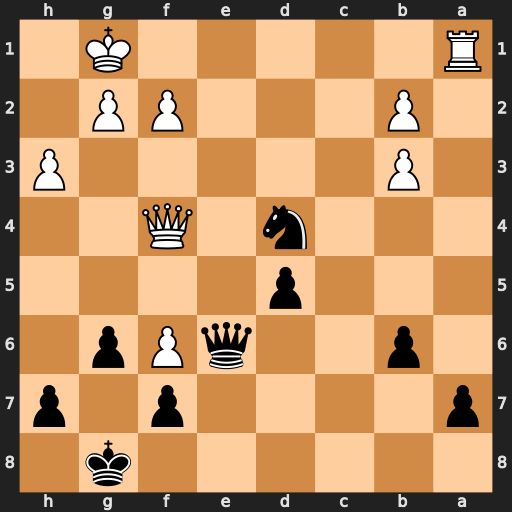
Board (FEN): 6k1/p4p1p/1p2qPp1/3p4/3n1Q2/1P5P/1P3PP1/R5K1
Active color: b
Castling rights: -
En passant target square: -
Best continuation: Ne2+ Kf1 Nxf4